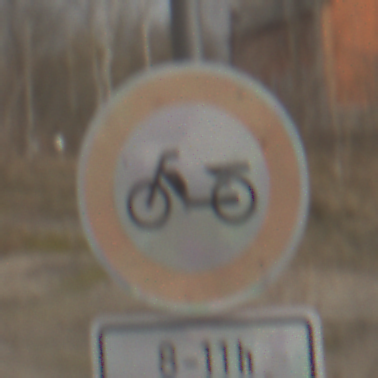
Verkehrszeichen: VerbotMofas
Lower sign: ZeitangabenOhneBeschraenkungAufWochentage2
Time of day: MorningAfternoon
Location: Outdoor (Nature)
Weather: PartlyCloudy
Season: Winter
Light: Natural